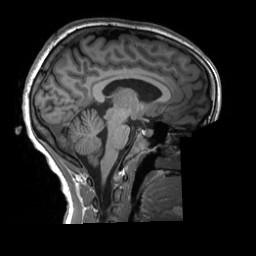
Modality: T1w
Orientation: sagittal